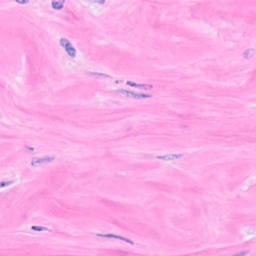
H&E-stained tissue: Breast